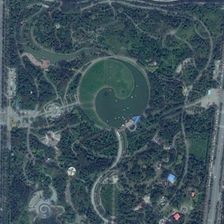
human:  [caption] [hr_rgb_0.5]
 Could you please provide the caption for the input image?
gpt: the playground and lush trees are on the side of the road .

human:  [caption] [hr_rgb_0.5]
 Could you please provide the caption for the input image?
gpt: a park with many green trees and a pon is between two almost parallel road with cars .

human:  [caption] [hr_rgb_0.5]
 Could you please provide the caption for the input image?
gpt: a park with many green trees and a pon is between two almost parallel road with cars .

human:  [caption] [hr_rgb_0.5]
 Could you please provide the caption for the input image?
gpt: the green area is surrounded by houses and is sandwiched in the middle of the road .

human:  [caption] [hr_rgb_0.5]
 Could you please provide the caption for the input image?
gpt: the playground and lush trees are on the side of the road .